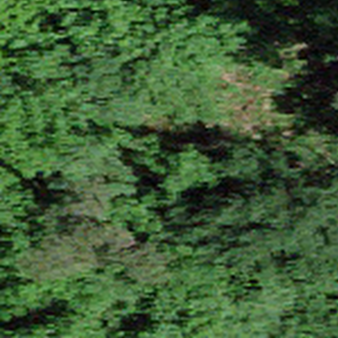
Label: other